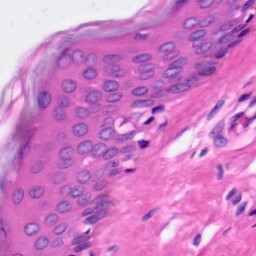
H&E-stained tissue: Skin